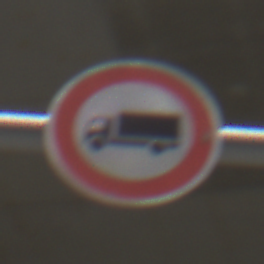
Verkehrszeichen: VerbotFuerKraftfahrzeugeUeberDreiKommaFuenfTonnen
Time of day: Midday
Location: Roofed (Urban)
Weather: Overcast
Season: NotSpecified
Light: Artificial